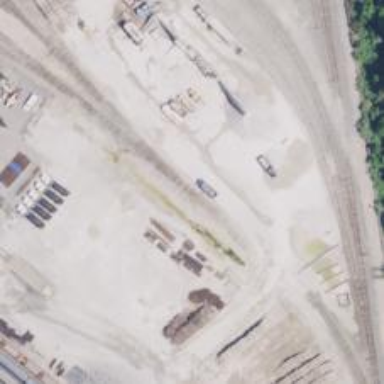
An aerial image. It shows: Railway yard used for servicing trains.